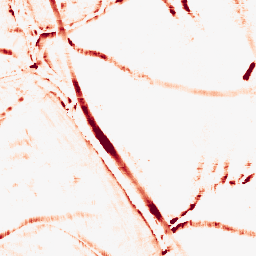
Category: morphological
Decomposition family: morphological_rect
Decomposition parameters: operation: opening
width: 10
height: 10
Upsampling method: sinc_hamming
Upsampling parameters: scale: 2
kernel_size: 8
Upsampling scale: 2